Question: I'm trying to code sign - with a developper provisioning profile that includes my machine UUID - my app. So far so good, I followed the procedure on the Developer Certificate Utility and created all the necessary certificates and profiles for both development and production (just like on iOS).
Problem is: as soon as I code sign my application for Debug (or Release, for that matter) configuration, I get this weird limbo state when I try to run the app: no error message, just a spinning activity indicator in the Log navigator and everything behaving just as if the app was running normally. But it does not show up in the dock, show no warning, nothing. What am I doing wrong?
(Using Xcode 4,1).

Ok, I took my project and rebuilt it on another mac starting from scratch. Clearly, I'm doing something wrong since it doesn't work there either.
So, the exact procedure I followed:
1- Create a certificate
2- Drag and drop the certificate in the Keychain
3- Add device's UDID to the portal
4- Create a provisionning profile
5- Open it (adds it to System Preferences)
6- Drag it in Xcode's organizer
7- In my Target's build settings, set the Code Signing Identity to the Mac Dev identity I just added.
And boom, I compile it and it doesn't load. If I archive it and share it as an application (signed with my development certificate) it bounces in the dock and disapears.
So... what am I doing wrong?
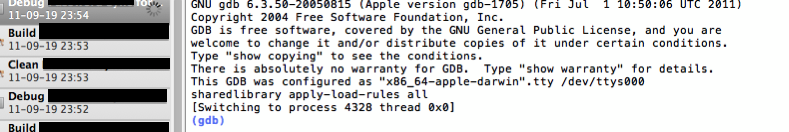
Answer: The problem was resolved by upgrading to 10.7.2 (beta). Why? That's still under non disclosure agreement.
Edit: Also, removing the directory named after my app in my ~/Library/Containers/ was necessary to build with sandboxing on and fix the following crash reported in system.log:
'''
taskgated-helper(555) deny file-read-metadata /private/var/db/DetachedSignatures
taskgated-helper(555) deny file-read-data /private/var/db/DetachedSignatures
sandboxd[556] ([555]): taskgated-helper(555) deny mach-lookup com.apple.ocspd
'''